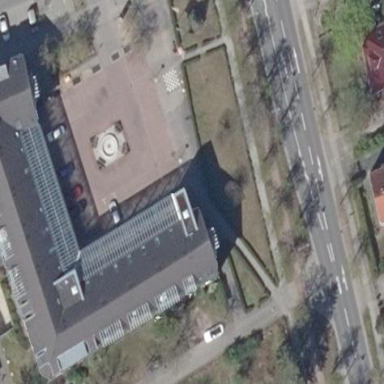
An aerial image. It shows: Hipped roof on apartment building.